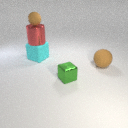
large cyan rubber cube below large red metal cylinder